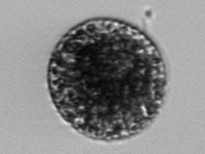
Label: Vicicitus_globosus